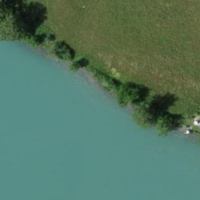
EUNIS habitat code: 15
Species observed at this site:
Enallagma cyathigerum
Anax imperator